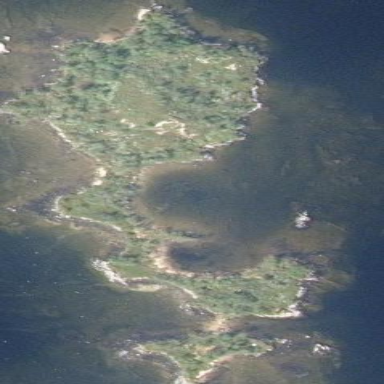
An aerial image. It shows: Islet.